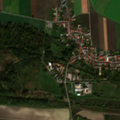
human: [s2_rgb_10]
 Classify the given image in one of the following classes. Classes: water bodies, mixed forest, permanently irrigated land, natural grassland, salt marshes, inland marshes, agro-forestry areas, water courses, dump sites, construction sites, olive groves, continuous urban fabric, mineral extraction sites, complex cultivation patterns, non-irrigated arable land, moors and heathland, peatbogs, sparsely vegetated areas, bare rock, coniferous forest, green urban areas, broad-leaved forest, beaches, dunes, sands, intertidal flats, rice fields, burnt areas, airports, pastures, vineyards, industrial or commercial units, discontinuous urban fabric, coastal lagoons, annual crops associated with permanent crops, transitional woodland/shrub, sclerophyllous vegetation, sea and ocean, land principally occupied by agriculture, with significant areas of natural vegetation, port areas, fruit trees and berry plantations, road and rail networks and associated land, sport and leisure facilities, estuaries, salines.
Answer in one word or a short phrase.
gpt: discontinuous urban fabric, non-irrigated arable land, land principally occupied by agriculture, with significant areas of natural vegetation, broad-leaved forest